Question: I have some icon-only action buttons on my application. The buttons are plain old anchor tags styled using JQuery UI, for example:
'''
<a class="move-up-button-icon-only" href="/Ctrl/Action/5/8/2">Up</a>
$('.move-up-button-icon-only').button({
text: false,
icons: {
primary: "ui-icon-arrowthick-1-n"
}
});
'''

Some of the buttons have a side-effect, so I want to POST to the 'href'.
I know I can use a standard '<input type="submit"/>' button, but then I cannot use the icon-only button, as JQuery UI cannot put an icon on a normal submit button. I'd really like to keep the visual consistency with my other buttons, so is there any way to change the method of an anchor link from GET to POST?
(It is OK if this does a GET request for browsers that don't support, say, Javascript. I will have a confirmation page in that case, and a regular form to POST.)
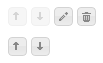
Answer: This seems to work, but it really feels like a dirty hack to me. Is this OK, or is there a better way?
'''
$('.move-up-button-icon-only').click(function () {
if ($.browser.msie) {
var form = document.createElement("form")
$(form).attr('method', 'post').attr('action', $(this).attr('href'));
document.body.appendChild(form);
form.submit();
document.body.removeChild(form);
} else {
$('<form/>').attr('method', 'post')
.attr('action', $(this)
.attr('href')).submit();
}
});
'''
Note that you have to add the form to the DOM in IE, other browsers just work.